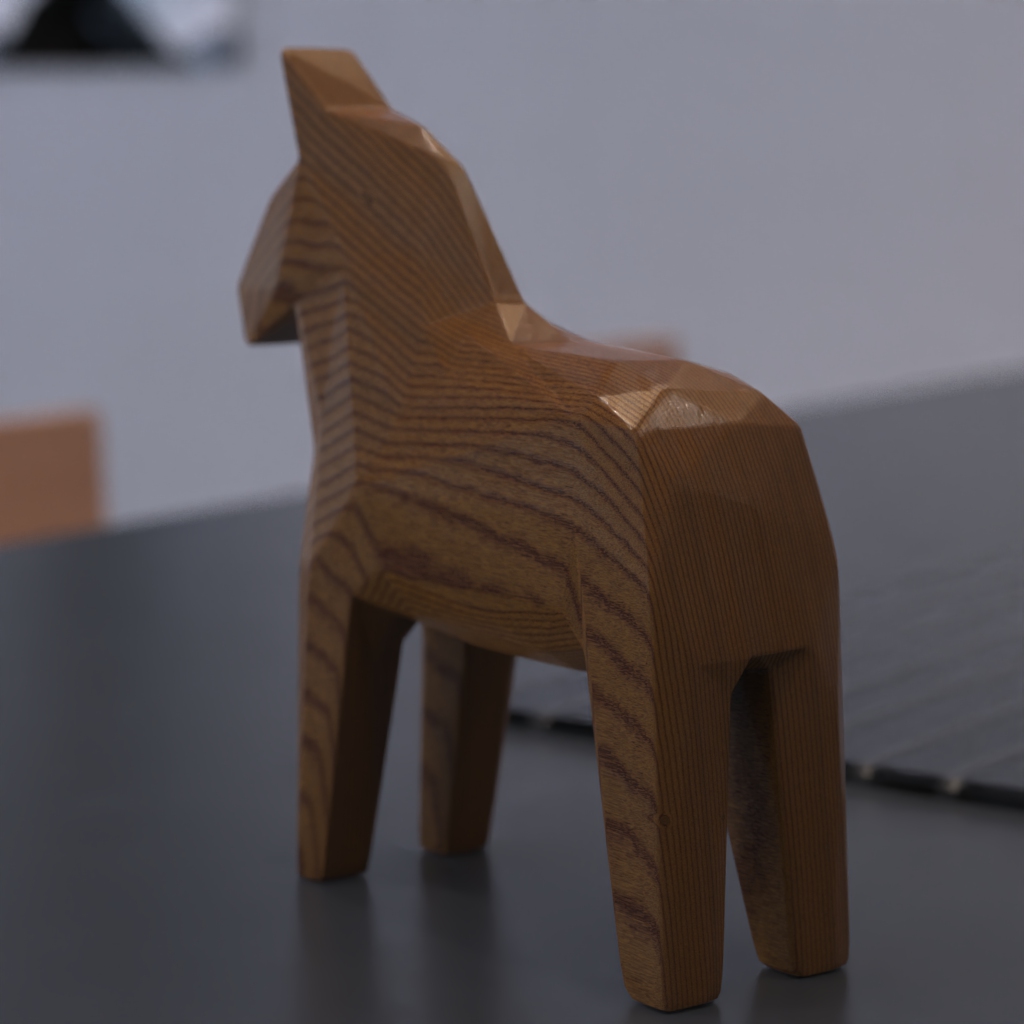
A high quality rendering of a dalahest_oak dalecarlian horse figurine made of varnished dark oak standing on a dark kitchen counter in an dark kitchen counter,long-shot from the rear left side , 100 mm, f 8, bokeh